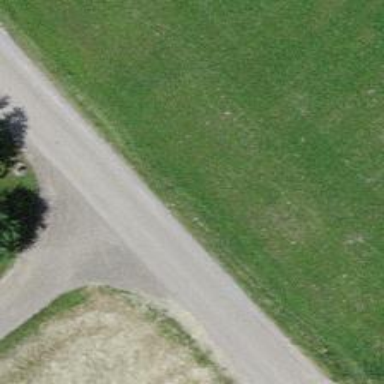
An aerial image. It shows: Unclassified road with grade 1 track type.